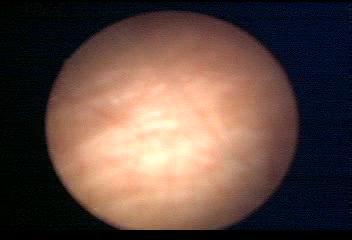
Modality: WLC
Class: Normal mucosa
Bladder cancer association: No